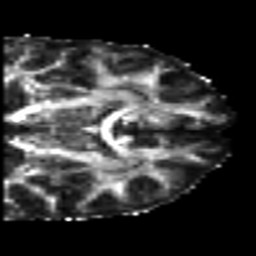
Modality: FA
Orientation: coronal
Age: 22
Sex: male
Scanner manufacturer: siemens
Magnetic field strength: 3 T
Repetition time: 7 s
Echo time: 0.0926 s